Field crop: tomato
Growth stage: 1
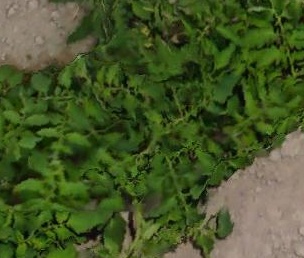
Species: tomato